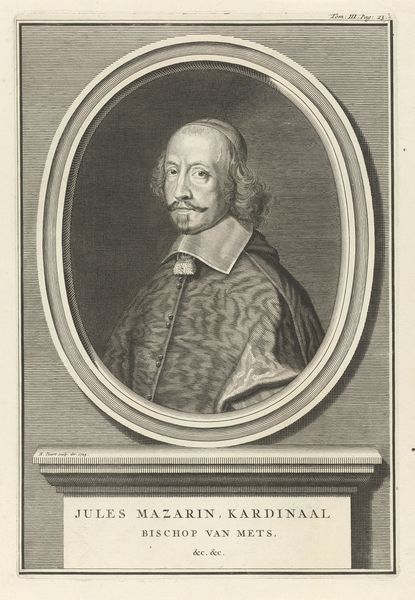
Titel: Portret van kardinaal Jules Mazarin, bisschop van Metz
Künstler: Bernard Picart
Standort: Amsterdam
Institution: Rijksmuseum
Schlagwörter: mann, blick, bart, sockel, porträt, geistlicher, mantel, oval, bishop, cardinal, church, hat, priest, religious, white, black, collar, face, gray, grey, hair, nose, old, portrait, robe, inschrift, mirror, print, dreiviertelansicht, druckgrafik, kardinal, jules, man, eyes, drawing, kupferstich, frame, cap, coat, mouth, silk, etching, graphic, beard, tie, satin, royal, cape, cheeks, clothes, shoulder, inscription, art, bald, religion, circle, eye, cold, christian, shirt, goatee, text, mustache, moustache, self portrait, catholic, portait, leader, van, moire, van dyke, bischop, kardinaal, mazarin, mets, jules mazarin, renescaice, ovle, bookplate, high rank, garbs, bihop, beehop, beeshop